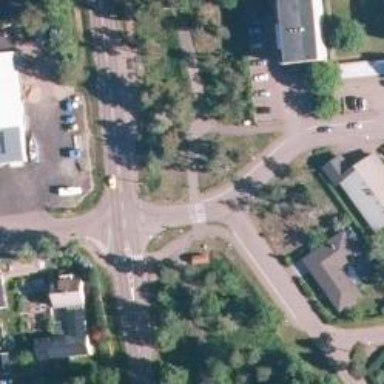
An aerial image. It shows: Cycleway.